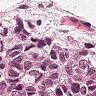
Metastatic tissue present: yes